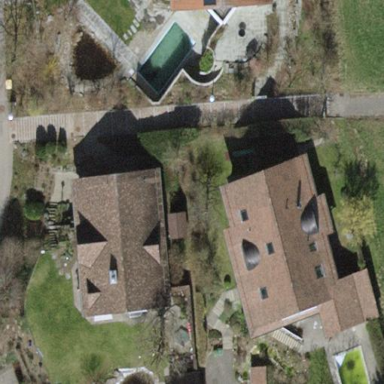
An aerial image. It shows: Building with tile roof.